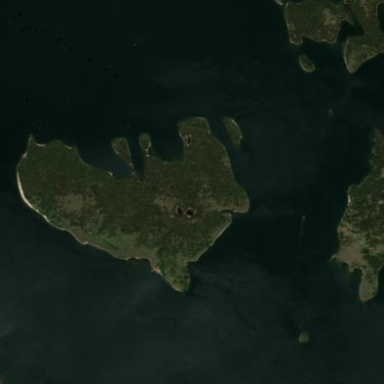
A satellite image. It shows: Island.